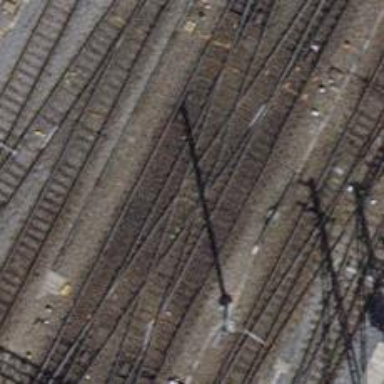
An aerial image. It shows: Single-track electrified railway siding with contact line.